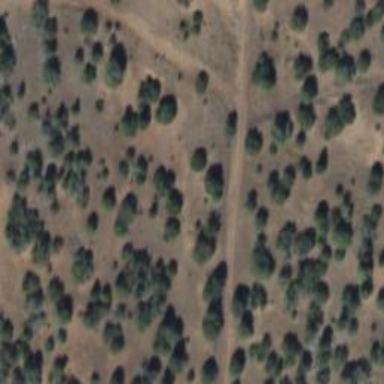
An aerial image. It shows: Area covered in scrub vegetation.